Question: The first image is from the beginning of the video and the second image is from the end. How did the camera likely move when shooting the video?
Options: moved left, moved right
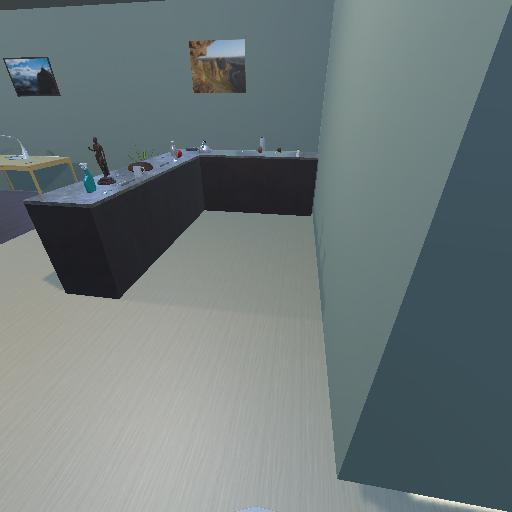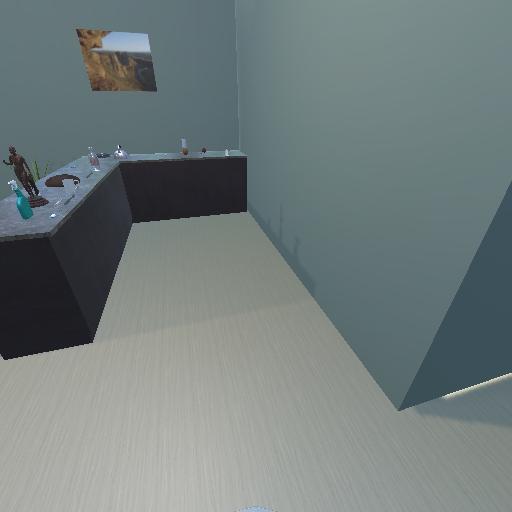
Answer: moved left